Question: I'd like to recenter an <URL> modal with JS. The modal object is created with the following code:
'''
modal = new ModalMarkus('#create_annotation_dialog');
//here's the definition of ModalMarkus in another file
function ModalMarkus(elem) {
this.modal_dialog = jQuery(elem).easyModal({
updateZIndexOnOpen: false
});
}
'''
Here's the HTML of 'create_annotation_dialog':
'''
<aside class='dialog' id='create_annotation_dialog'>
<div>
<div style="float: left;">
<p>
<textarea id='new_annotation_content' onkeyup="updateAnnotationPreview()"></textarea>
</p>
</div>
<div style="float: right">
<p>
<h2 id="annotation_preview_title" style="display: none"> <%= t('marker.annotation.preview_title') %></h2>
</p>
<p id="annotation_preview" style="display: none; word-wrap: break-word;"></p>
</div>
</div>
</aside>
'''
What I'd like to do is recenter the modal dialog when I change the visibility of 'annotation_preview' and 'annotation_preview_title'. I have two functions as shown below and I'd like for them to reposition the modal to the center of the screen.
'''
function hideAnnotationPreview(){
document.getElementById("annotation_preview").hide();
document.getElementById("annotation_preview_title").hide();
}
function showAnnotationPreview(){
document.getElementById("annotation_preview").show();
document.getElementById("annotation_preview_title").show();
}
'''
The modal is centered when it's opened but I change the visibility of items within the modal which results in the following:

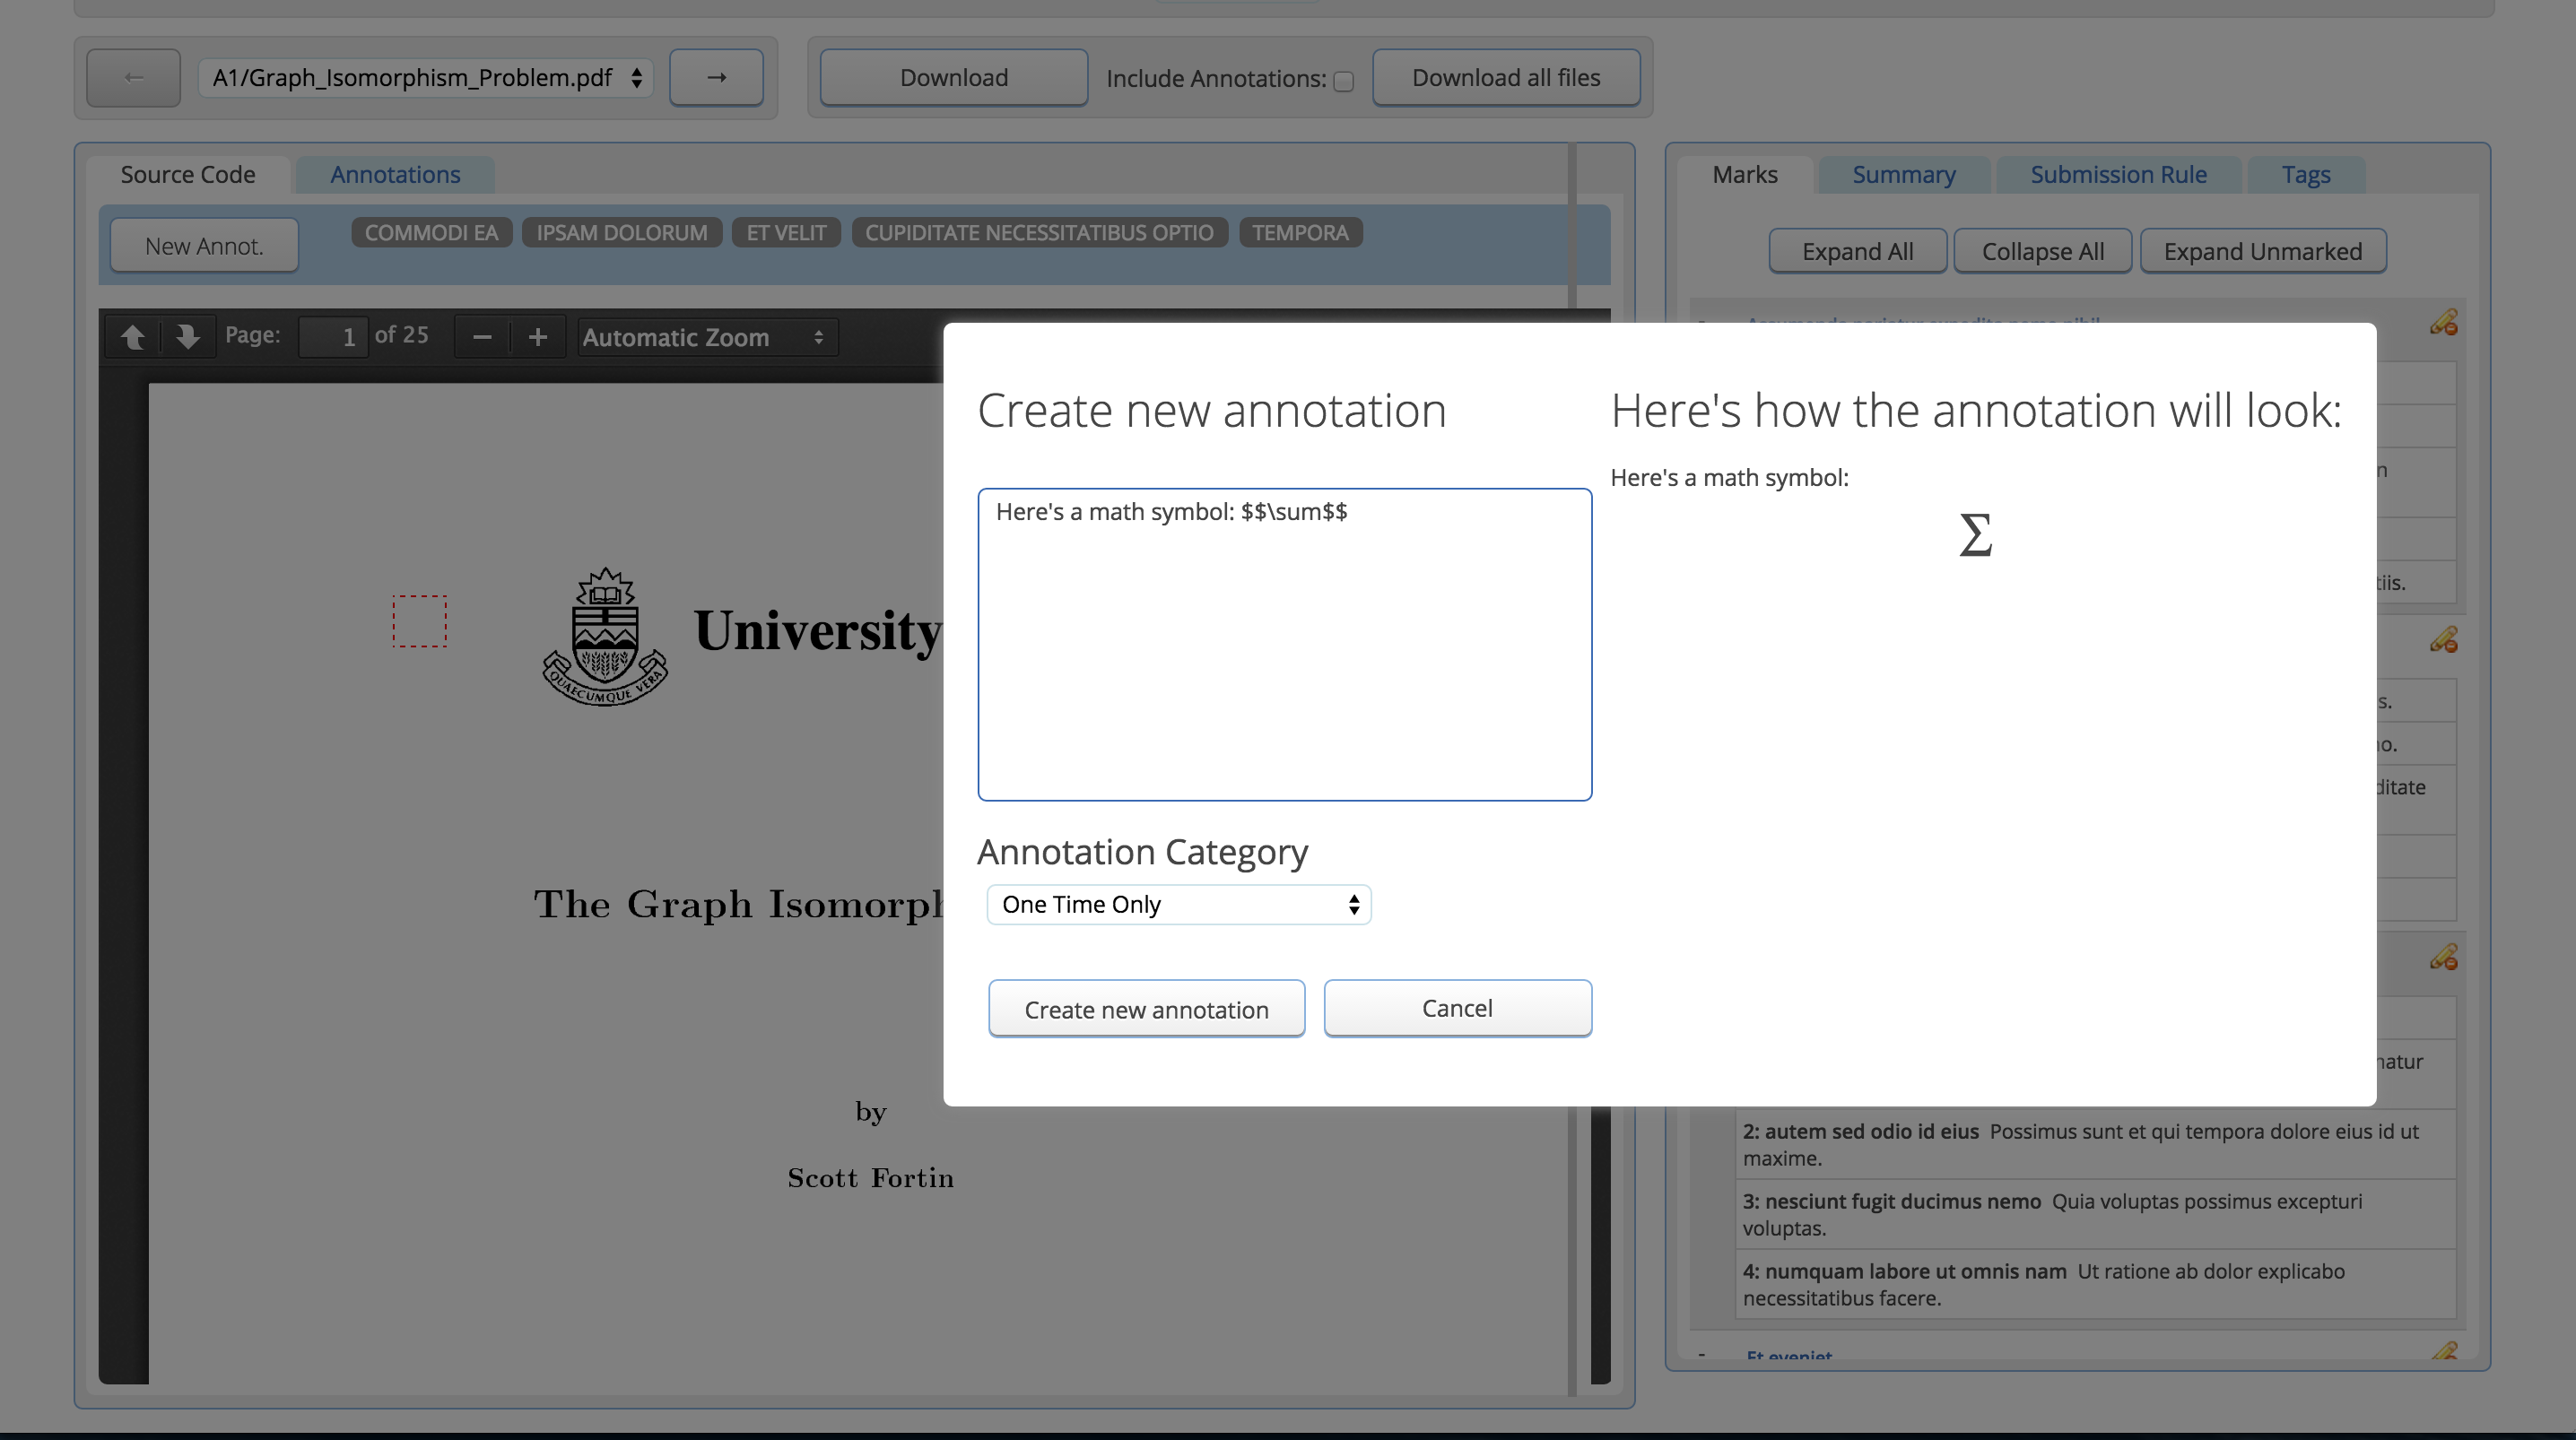
Answer: Figured it out. Here's how I modified those functions:
'''
function hideAnnotationPreview(){
document.getElementById("annotation_preview").hide();
document.getElementById("annotation_preview_title").hide();
var dialog = jQuery("#create_annotation_dialog");
dialog.css("margin-left", -1 * dialog.width() / 2);
}
function showAnnotationPreview(){
document.getElementById("annotation_preview").show();
document.getElementById("annotation_preview_title").show();
var dialog = jQuery("#create_annotation_dialog");
dialog.css("margin-left", -1 * dialog.width() / 2);
}
'''